Interaction volume radius: 5 \u00c5
Interaction volume height: 10 \u00c5
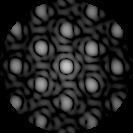
Disorder parameter: 0.1319